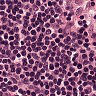
Metastatic tissue present: no